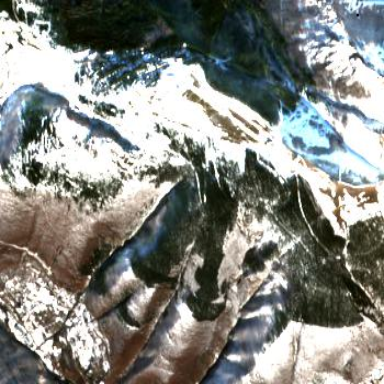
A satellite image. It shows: Area designated for winter sports.